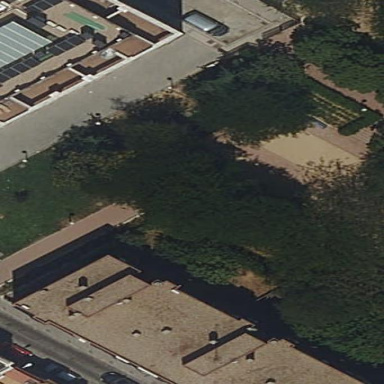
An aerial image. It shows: Park.